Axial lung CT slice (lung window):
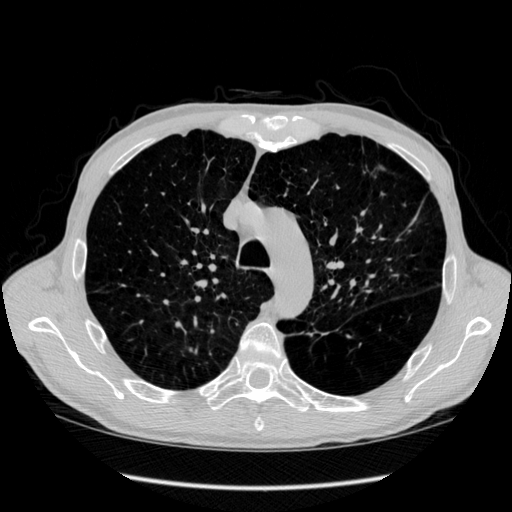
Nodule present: yes
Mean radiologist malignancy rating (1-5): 4